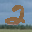
Label: 2